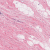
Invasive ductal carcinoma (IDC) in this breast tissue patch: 0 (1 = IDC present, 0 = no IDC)